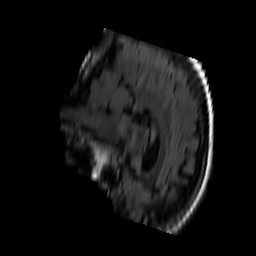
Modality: FLAIR
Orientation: sagittal
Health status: ill
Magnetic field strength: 3 T